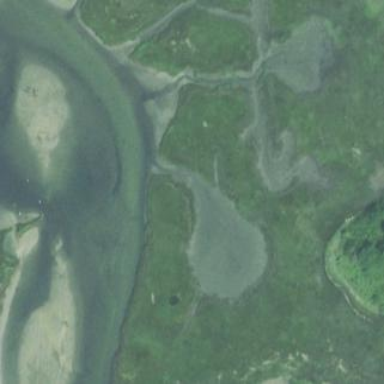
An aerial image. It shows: Tidal wetland with tidal flats.